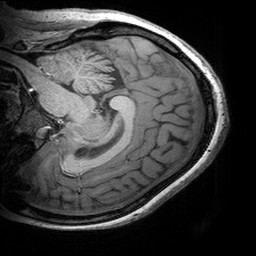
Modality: T1w
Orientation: sagittal
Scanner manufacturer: siemens
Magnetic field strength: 3 T
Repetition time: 2.53 s
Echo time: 0.00299 s